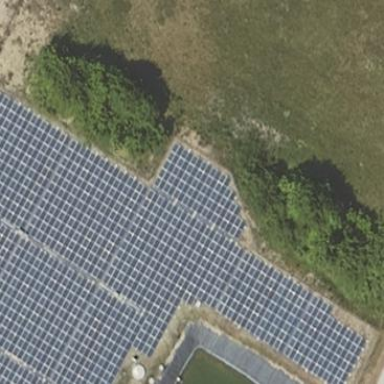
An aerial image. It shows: Solar photovoltaic panel generator.